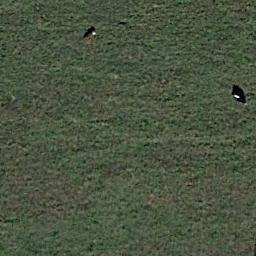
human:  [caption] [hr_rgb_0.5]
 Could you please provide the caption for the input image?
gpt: There is no grass in some parts of the meadow .

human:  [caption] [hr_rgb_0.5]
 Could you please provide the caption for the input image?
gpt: This meadow has different sparsity in different places .

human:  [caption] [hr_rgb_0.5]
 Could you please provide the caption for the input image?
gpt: There is a row of lush trees on the grass .

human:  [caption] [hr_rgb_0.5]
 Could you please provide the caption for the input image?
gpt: A large lush green meadow covered with green grass .

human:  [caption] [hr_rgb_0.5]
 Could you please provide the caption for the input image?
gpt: A dense meadow with many green grass .